Current action and preconditions to check: trajectory_clear

Your task: For each precondition in the list above, predict whether it will hold at this action.

Consider the current scene as observed from the mobile robot's camera, and analyze the predicted future states of all dynamic agents (e.g., people, animals, vehicles, or any moving entities) within the NEXT SECOND.

IMPORTANT: Only answer "very likely" if you are absolutely certain—based on strong, clear evidence—that a dynamic agent will violate the precondition in the predicted future state. Do NOT answer "very likely" for unlikely, ambiguous, or low-probability risks.

Ask yourself for each precondition: Is there a high probability, with clear and convincing evidence, that the predicted future states of any dynamic agent will interfere with the predicted future state of the currently executing action within the NEXT SECOND, causing that precondition to fail?

Assess the risk level based on these predictions. Use "likely" or "very likely" if motions create a clear risk of interference.

Use "neutral" or "improbable" if agents are nearby but their predicted paths are clearly diverging or non-conflicting.

Failure Risk Categories: "very improbable", "improbable", "neutral", "likely", "very likely"

Answer Format: Output ONLY the probability_of_failure value from these categories: "very improbable", "improbable", "neutral", "likely", "very likely"

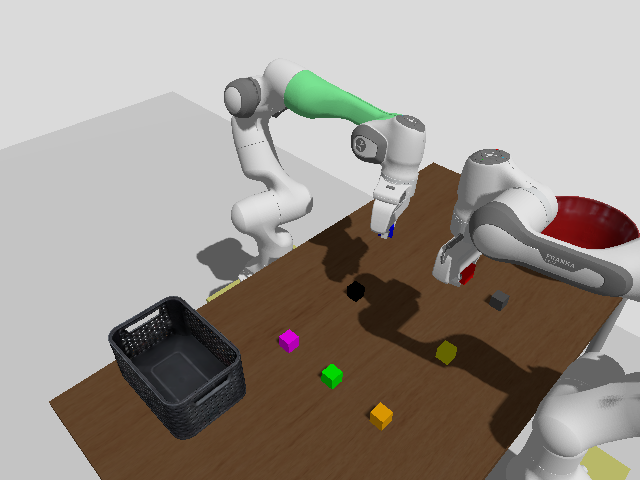

Answer: improbable